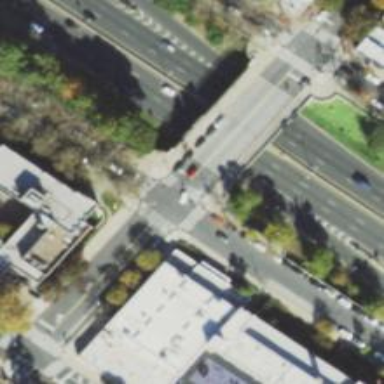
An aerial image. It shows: Footway with asphalt surface and zebra crossing.